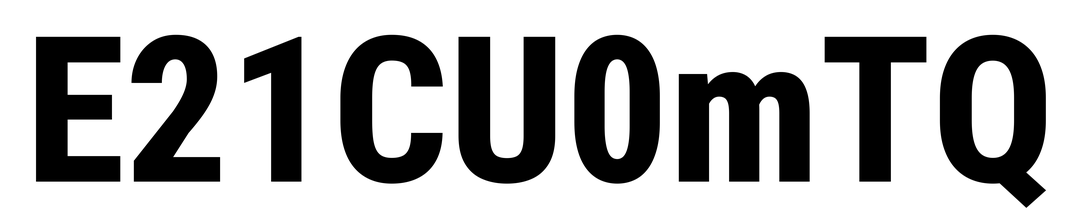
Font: Roboto_Condensed_ExtraBold